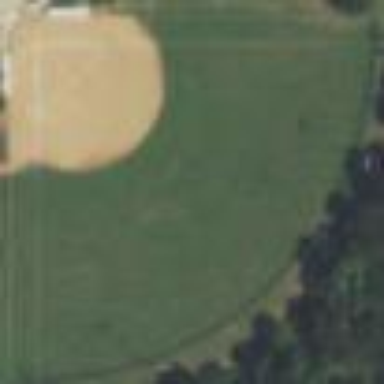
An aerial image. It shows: Softball pitch for leisure land activities.